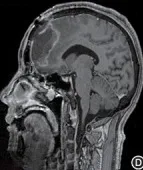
Enhanced MRI shows irregular masses lumped together mixed with high- and low-signal foci on the left frontal lobe. The border is less clear and is surrounded by a large low-signal shadow. At the follow-up 10 days after surgery, the left frontal lobe still presented with an annuliform high signal, the anterior border seemed to have a high nodular signal, and the lateral ventricle was still compressed and deformed (C,D).
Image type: radiology (mri)